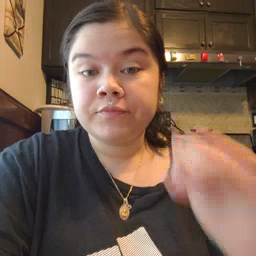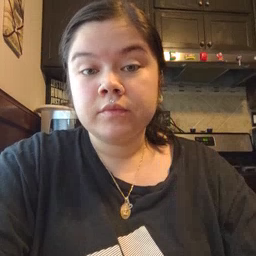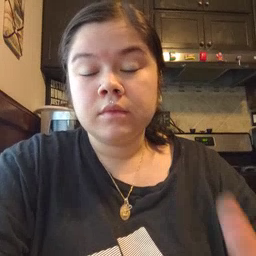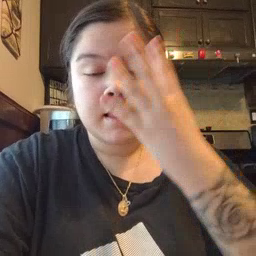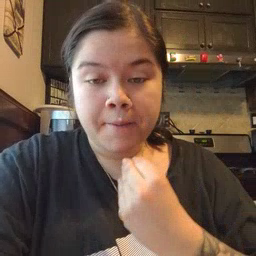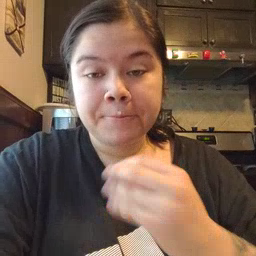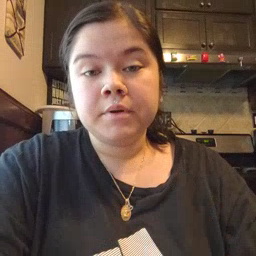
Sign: nap